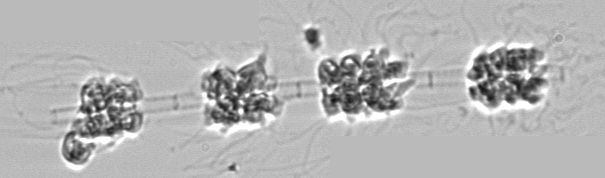
Label: Leptocylindrus_mediterraneus